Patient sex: M
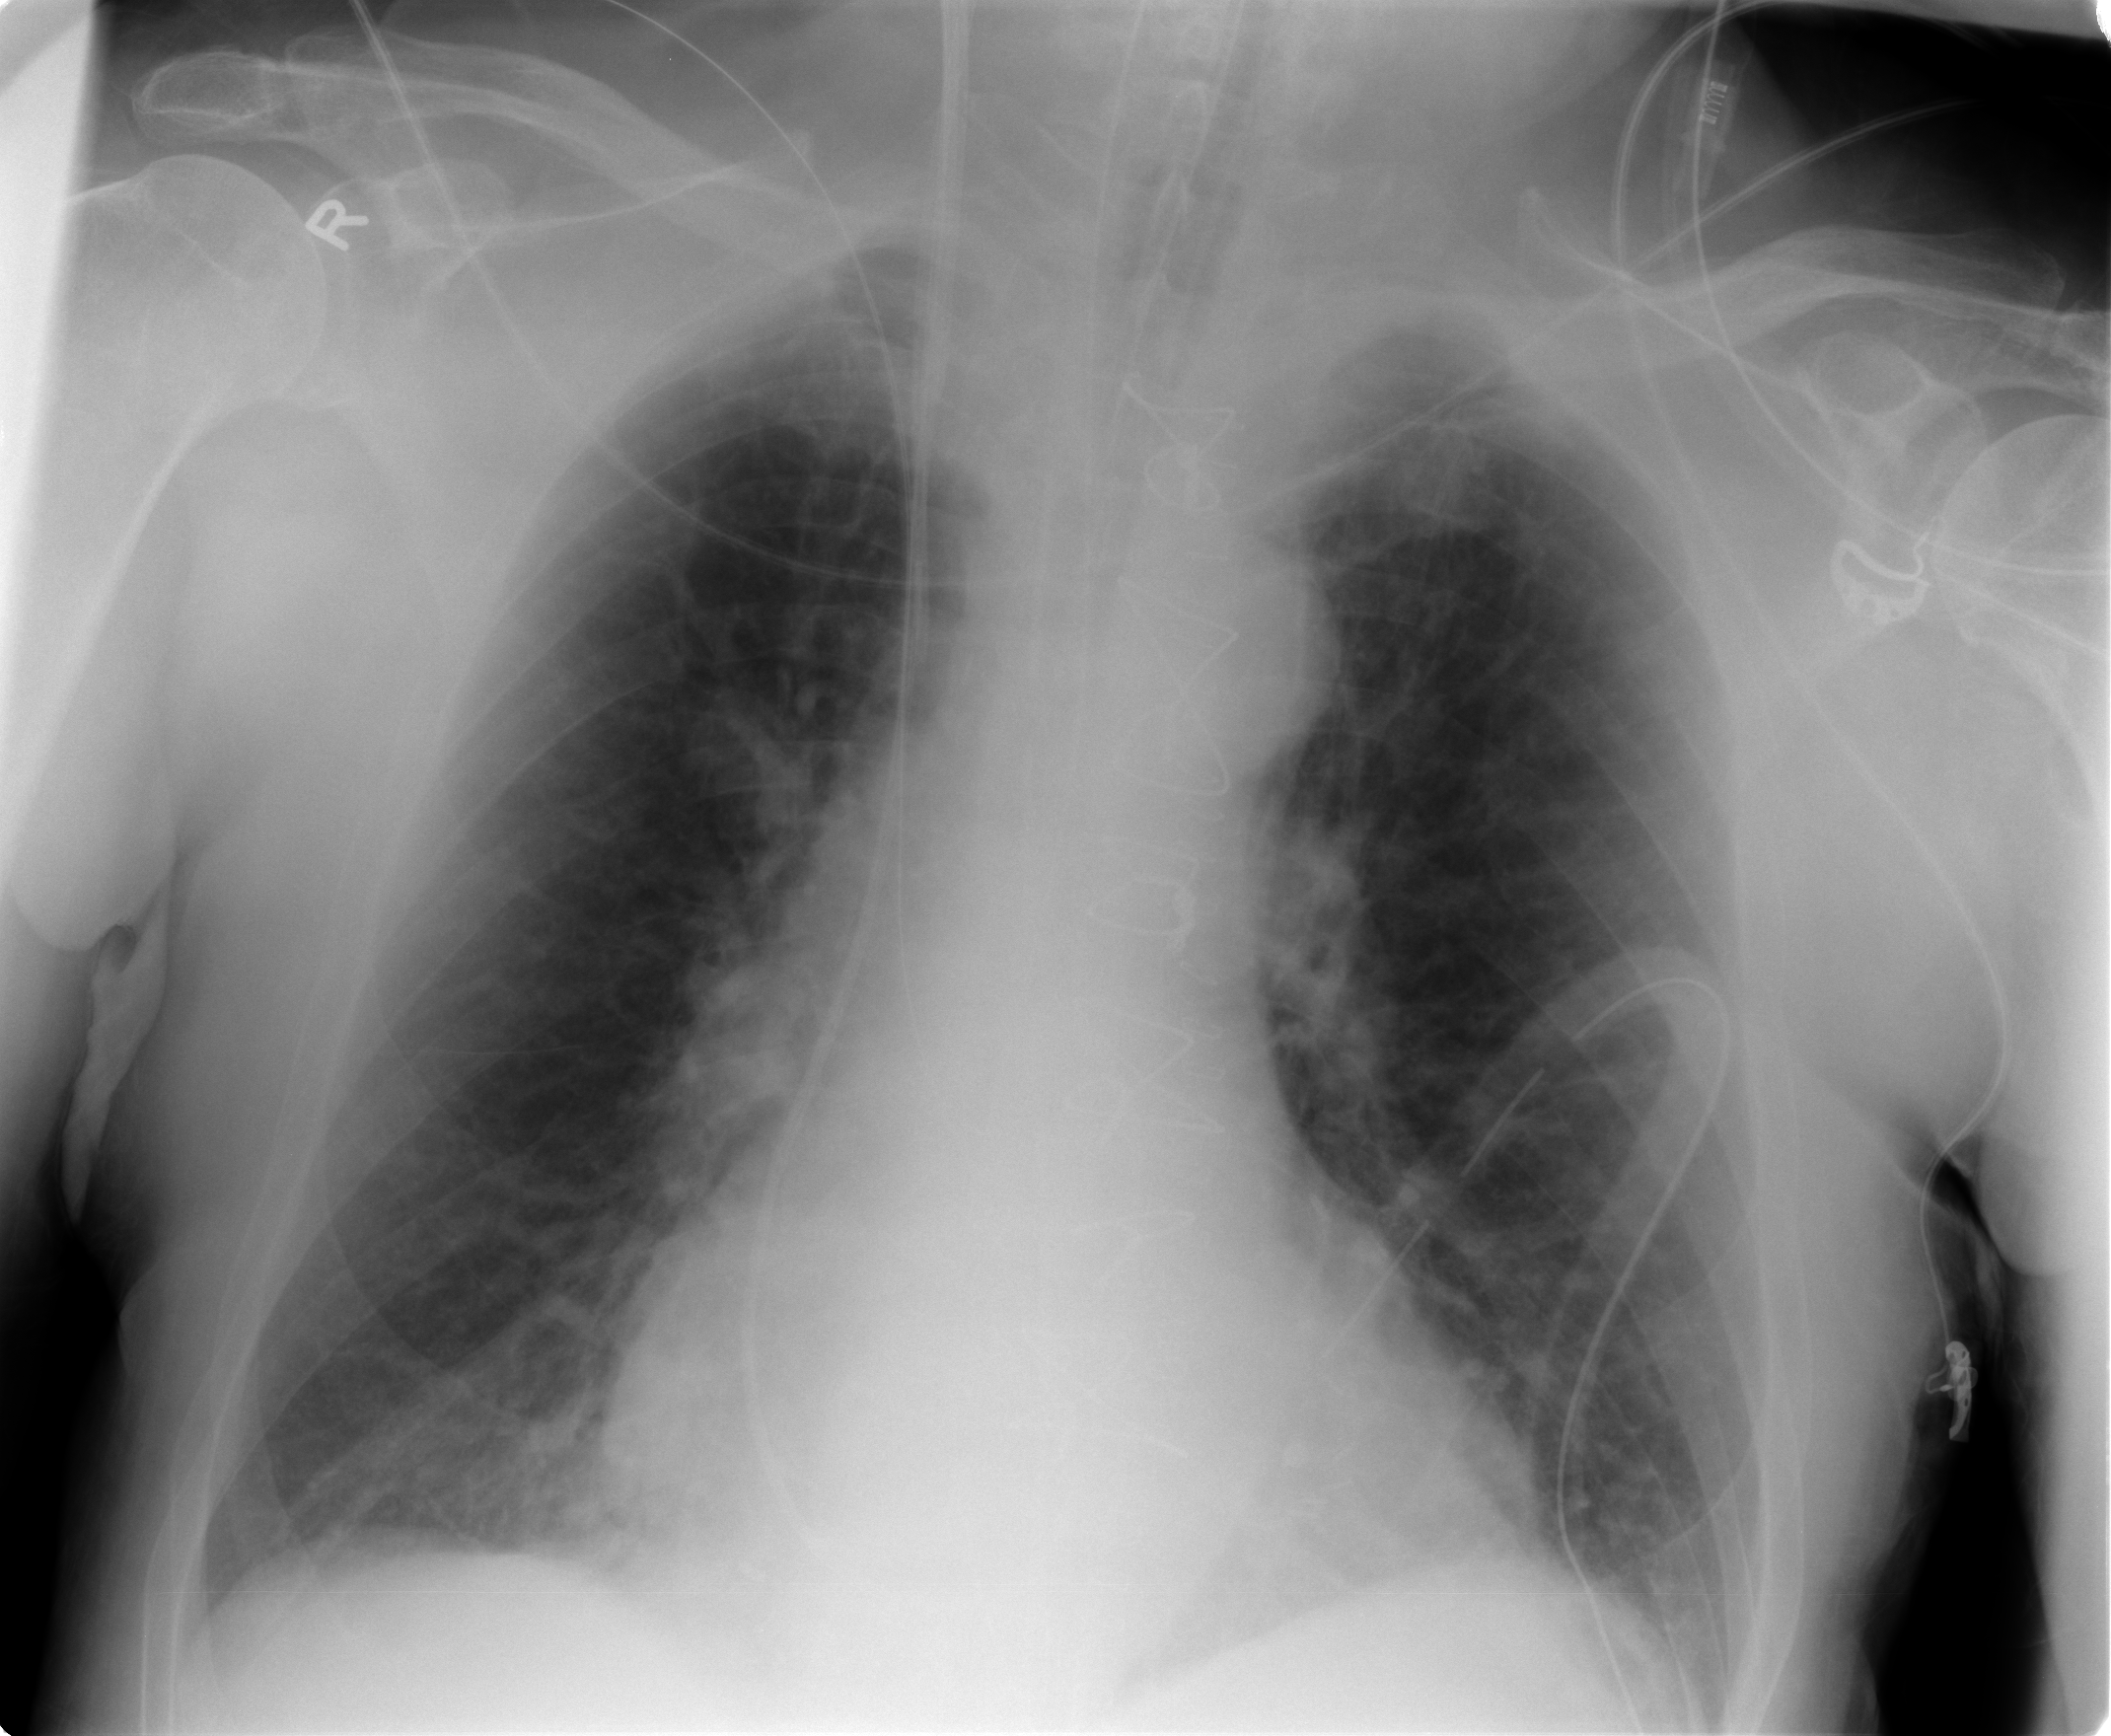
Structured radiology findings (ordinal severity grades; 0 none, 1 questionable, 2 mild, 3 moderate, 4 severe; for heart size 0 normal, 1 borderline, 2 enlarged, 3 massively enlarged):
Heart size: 2
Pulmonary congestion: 2
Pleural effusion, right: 0
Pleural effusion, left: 0
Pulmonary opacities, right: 1
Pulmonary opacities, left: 1
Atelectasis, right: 2
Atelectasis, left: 2